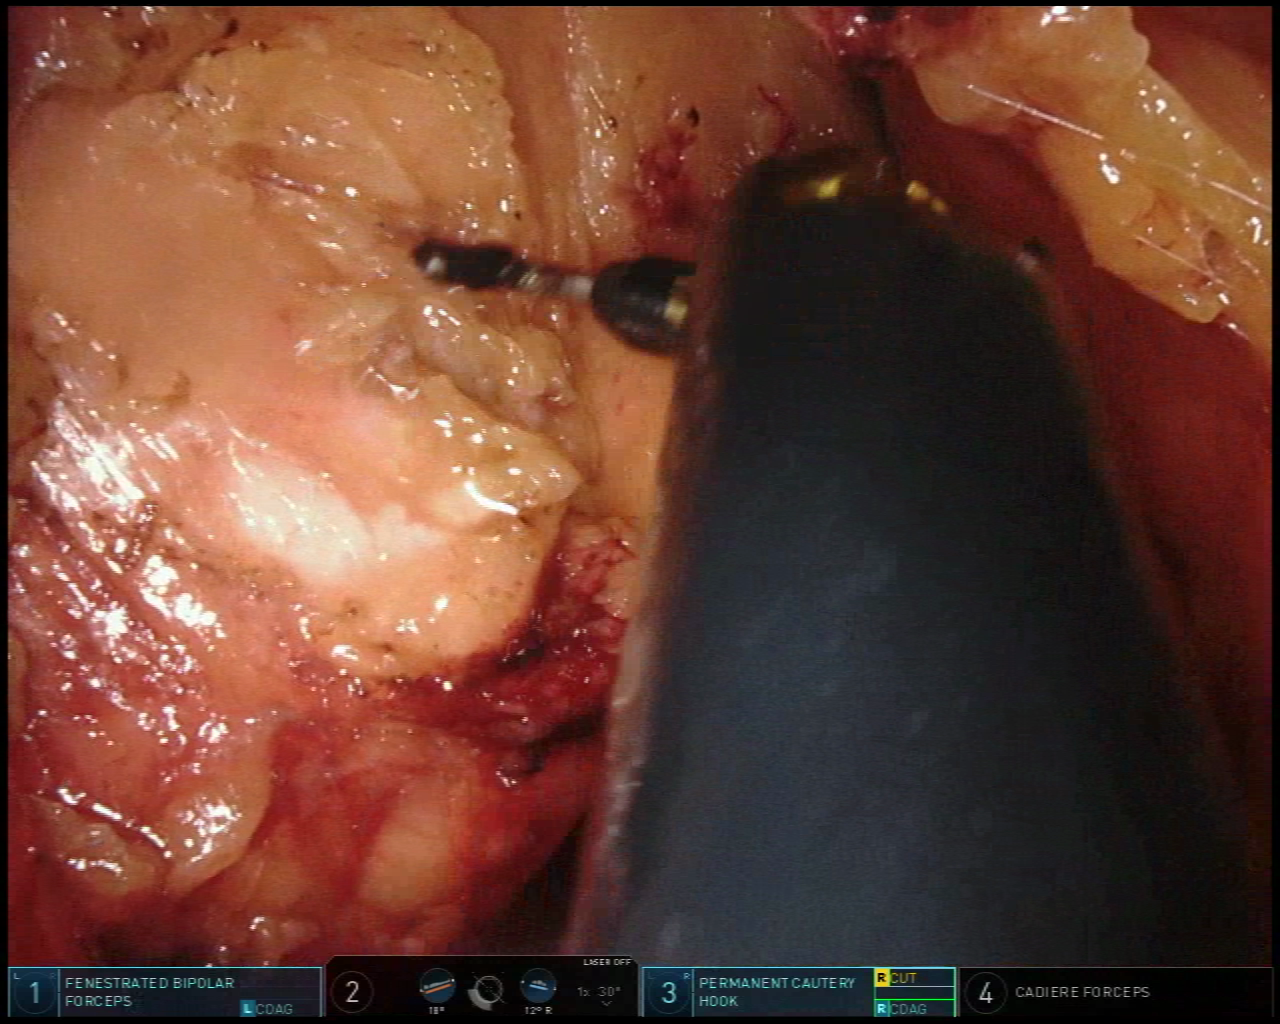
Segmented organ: pancreas
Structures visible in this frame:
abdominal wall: no
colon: no
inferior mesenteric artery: no
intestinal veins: no
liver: no
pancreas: yes
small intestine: no
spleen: no
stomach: no
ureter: no
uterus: no
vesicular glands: no